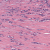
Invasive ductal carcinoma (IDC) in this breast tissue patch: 1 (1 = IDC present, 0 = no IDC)